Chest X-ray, PA view. Patient: 48 years old, sex M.
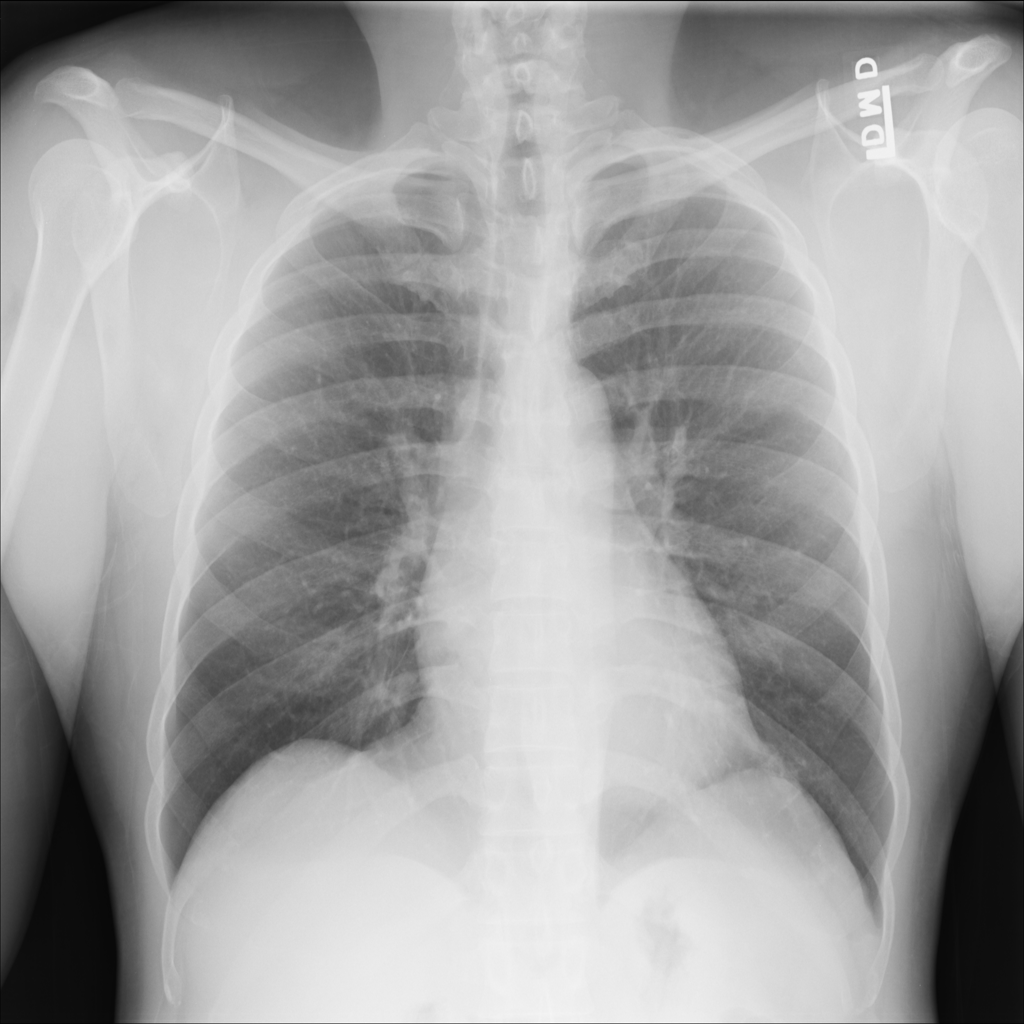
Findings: No Finding